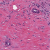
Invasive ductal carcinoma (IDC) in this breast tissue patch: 0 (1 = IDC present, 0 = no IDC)